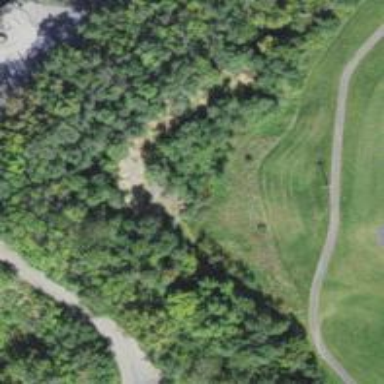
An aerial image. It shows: Service road used as golf cart path.